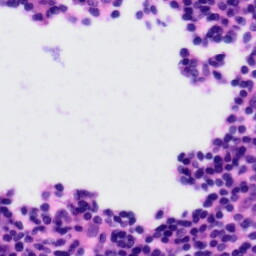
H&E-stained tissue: Tonsil